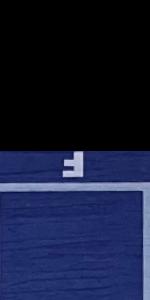
Label: Empty